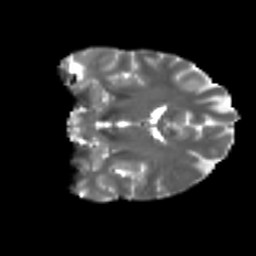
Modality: T2w
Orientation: coronal
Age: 29
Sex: male
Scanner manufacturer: ge
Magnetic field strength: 3 T
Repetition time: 7.8 s
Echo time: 0.0612 s